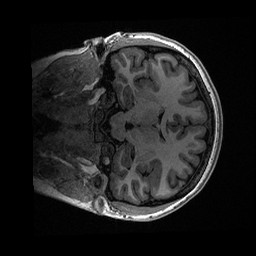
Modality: T1w
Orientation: coronal
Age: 19
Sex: female
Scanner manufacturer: ge
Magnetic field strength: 3 T
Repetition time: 0.006952 s
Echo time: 0.00292 s